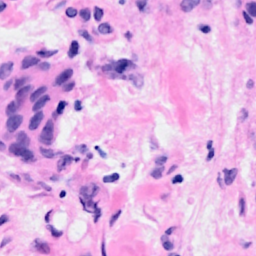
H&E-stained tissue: Breast